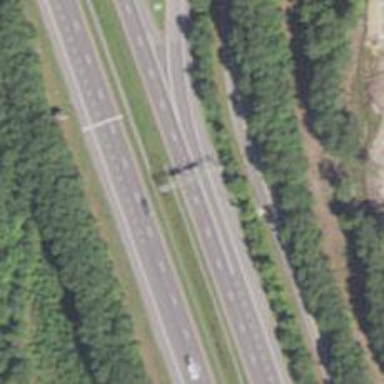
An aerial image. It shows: Motorway junction.